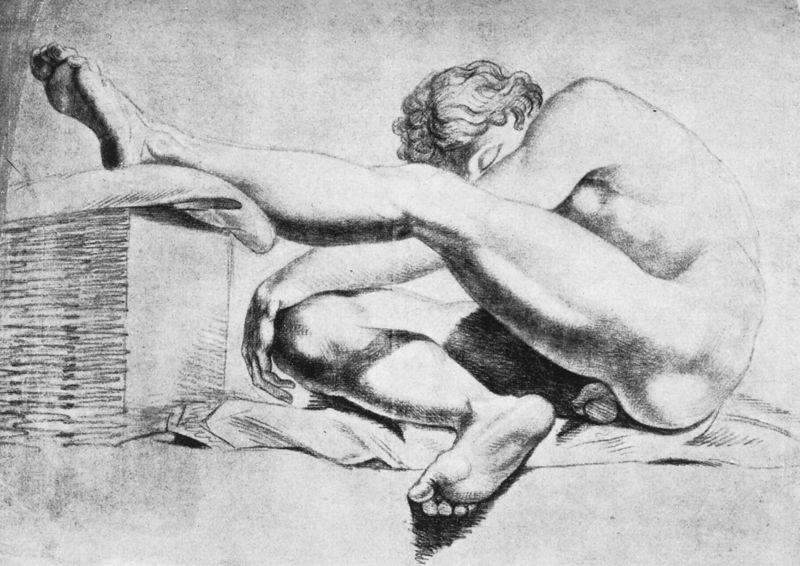
Titel: Schlafender Akt
Künstler: Philipp Otto Runge
Institution: Kunsthandel
Schlagwörter: akt, fuß, kopf, mann, nackt, grau, schwarz, skizze, weiss, zeichnung, alt, haare, locken, schulter, traurig, bein, papier, liegen, schlafen, studie, querformat, kissen, melancholisch, korb, podest, liegend, kohle, zeh, schwarz weiß, bleistift, kiste, jüngling, fusssohle, müde, verdreht, hoden, aktstudie, hockend, erschöpfung, po, zeiochnung